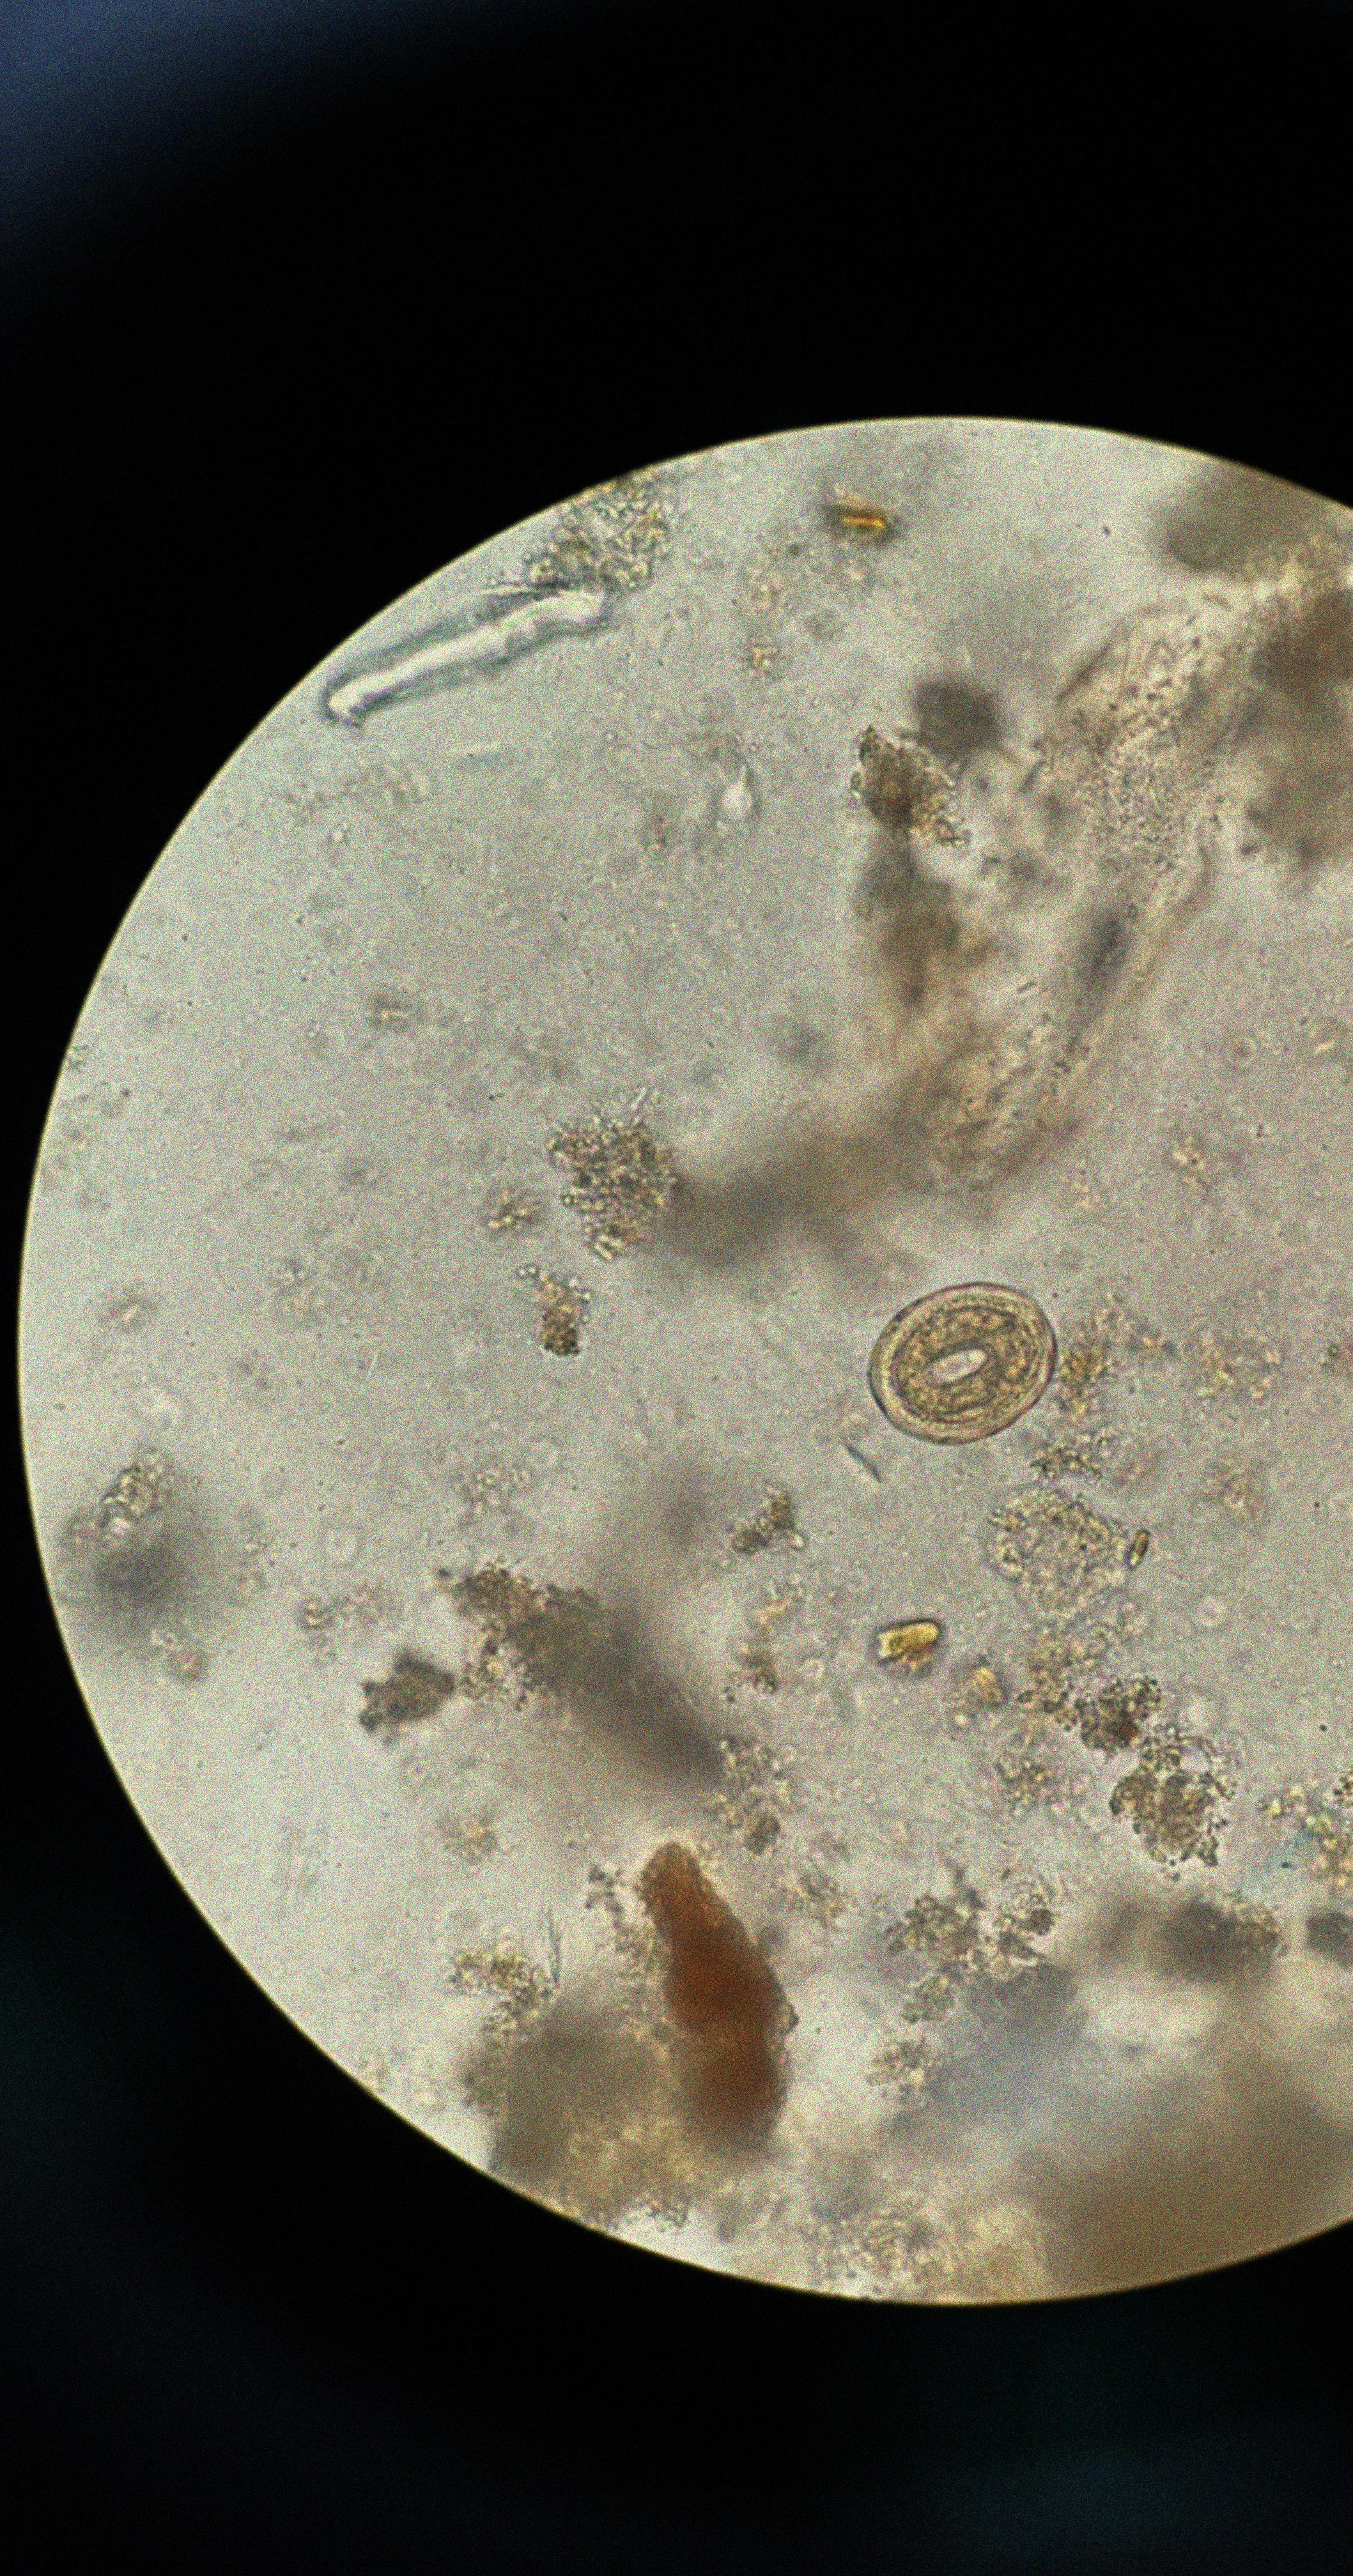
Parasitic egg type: Ascaris lumbricoides